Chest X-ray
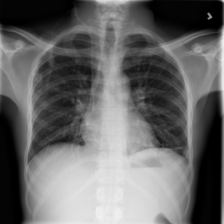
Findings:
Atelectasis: positive
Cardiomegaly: negative
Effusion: negative
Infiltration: negative
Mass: negative
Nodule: negative
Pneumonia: negative
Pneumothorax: negative
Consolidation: negative
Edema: negative
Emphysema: negative
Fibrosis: negative
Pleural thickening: negative
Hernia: negative